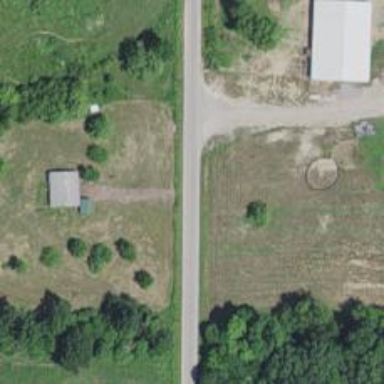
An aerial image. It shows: Driveway leading to service road.